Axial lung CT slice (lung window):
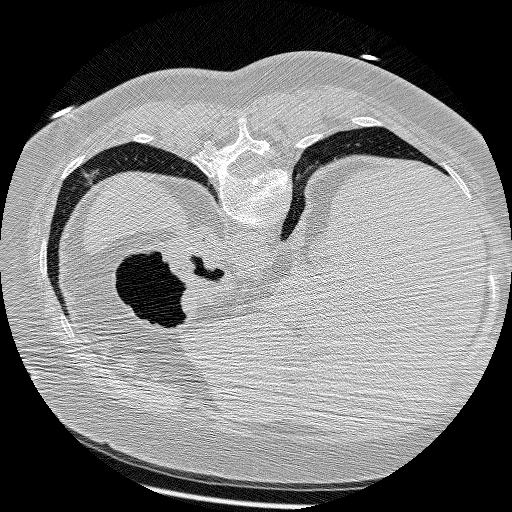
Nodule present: yes
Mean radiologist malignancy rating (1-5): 4.5